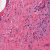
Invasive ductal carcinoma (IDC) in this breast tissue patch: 0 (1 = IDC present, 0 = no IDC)